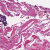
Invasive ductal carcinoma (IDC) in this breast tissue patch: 0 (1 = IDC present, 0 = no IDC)